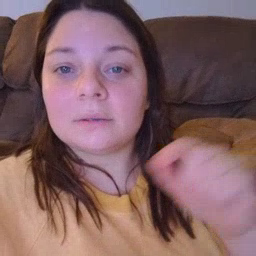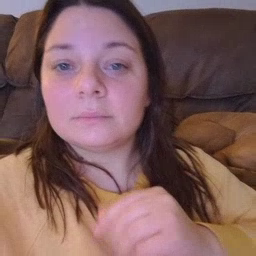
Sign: pen